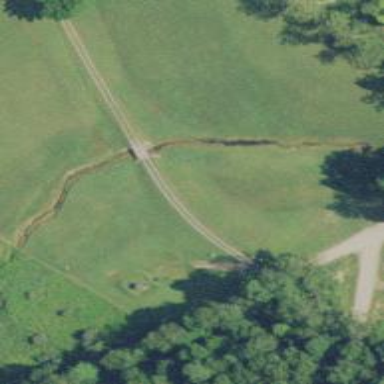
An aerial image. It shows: Covered tunnel.